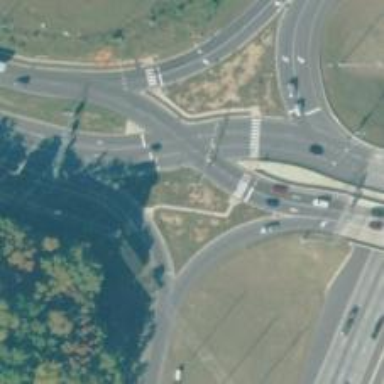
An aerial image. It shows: Uncontrolled crossing on the road.